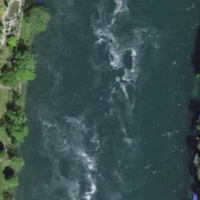
EUNIS habitat code: 15
Species observed at this site:
Hippocrepis emerus
Geranium sanguineum